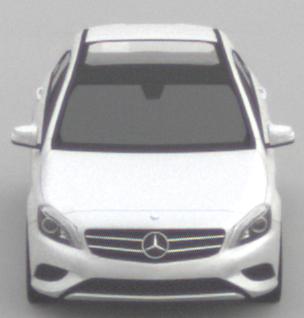
Make: Mercedes-Benz
Model: A 180
Detailed model: A-Class (176)
Model produced from: 2012/09
Model produced until: 2015/07
Doors: 5
Color: white
Road condition: dry road
Daytime: morning or afternoon
Contrast: low contrast